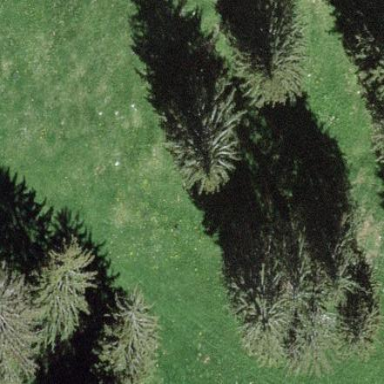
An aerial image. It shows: Serene woodland landscape.